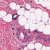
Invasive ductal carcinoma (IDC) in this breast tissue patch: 0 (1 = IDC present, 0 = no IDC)